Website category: sports
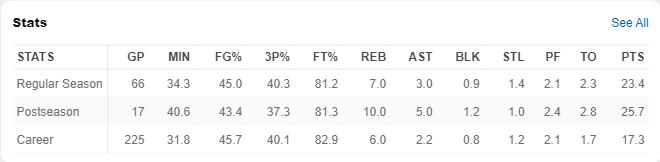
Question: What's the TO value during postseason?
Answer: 2.8

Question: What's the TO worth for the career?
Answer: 1.7

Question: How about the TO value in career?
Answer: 1.7

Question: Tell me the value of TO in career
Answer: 1.7

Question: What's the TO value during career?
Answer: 1.7

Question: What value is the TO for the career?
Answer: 1.7

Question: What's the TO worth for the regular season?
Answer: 2.3

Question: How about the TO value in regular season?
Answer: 2.3

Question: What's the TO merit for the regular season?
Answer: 2.3

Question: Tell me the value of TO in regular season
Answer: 2.3

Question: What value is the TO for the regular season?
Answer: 2.3

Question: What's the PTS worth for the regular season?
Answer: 23.4

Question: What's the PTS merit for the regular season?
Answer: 23.4

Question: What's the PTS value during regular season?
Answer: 23.4

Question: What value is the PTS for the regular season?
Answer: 23.4

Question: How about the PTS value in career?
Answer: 17.3

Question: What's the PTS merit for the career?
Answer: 17.3

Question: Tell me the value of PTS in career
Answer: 17.3

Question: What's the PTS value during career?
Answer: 17.3

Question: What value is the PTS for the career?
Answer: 17.3

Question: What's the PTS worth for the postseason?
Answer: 25.7

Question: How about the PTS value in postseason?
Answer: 25.7

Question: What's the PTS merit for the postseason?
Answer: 25.7

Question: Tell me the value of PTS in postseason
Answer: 25.7

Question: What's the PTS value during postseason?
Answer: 25.7

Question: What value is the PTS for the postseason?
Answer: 25.7